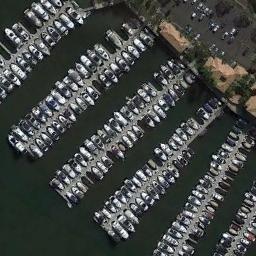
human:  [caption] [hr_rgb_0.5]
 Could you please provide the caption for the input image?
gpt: Many yachts moored neatly on the sea next to the harbor next to the building and parking lot .

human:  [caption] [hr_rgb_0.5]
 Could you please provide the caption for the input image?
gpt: There aren't many boats in the upper left corner of the harbor .

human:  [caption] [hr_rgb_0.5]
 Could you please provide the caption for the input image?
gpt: The harbor with lots of neatly docked boats is next to some buildings and a parking lot .

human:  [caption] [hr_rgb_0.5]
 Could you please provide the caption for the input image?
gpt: Many ships are in the harbor .

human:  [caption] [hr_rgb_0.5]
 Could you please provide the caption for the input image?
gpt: There are many ships docked neatly at the harbor .